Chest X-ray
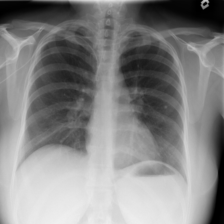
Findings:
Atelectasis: positive
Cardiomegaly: negative
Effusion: negative
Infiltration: negative
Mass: negative
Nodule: negative
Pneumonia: negative
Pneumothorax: negative
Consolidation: negative
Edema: negative
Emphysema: negative
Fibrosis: negative
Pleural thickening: negative
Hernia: negative